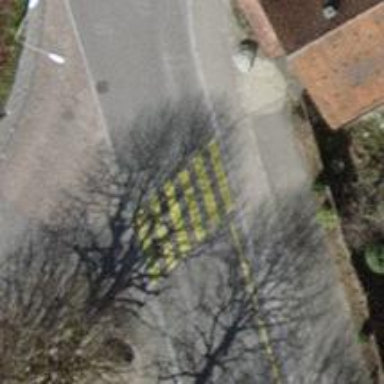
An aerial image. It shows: Tertiary road with asphalt surface and sidewalks on both sides.